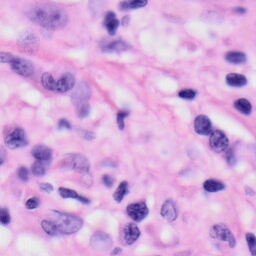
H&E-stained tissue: Skin